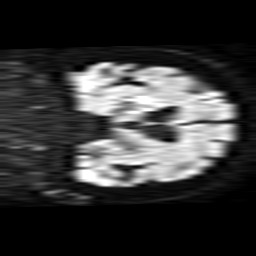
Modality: TRACE
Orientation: coronal
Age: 85
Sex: female
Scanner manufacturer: philips
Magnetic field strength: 1.5 T
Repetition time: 3.261 s
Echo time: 0.09411 s